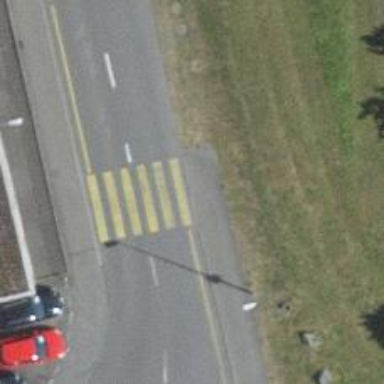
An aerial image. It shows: Kerb barrier.